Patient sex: M
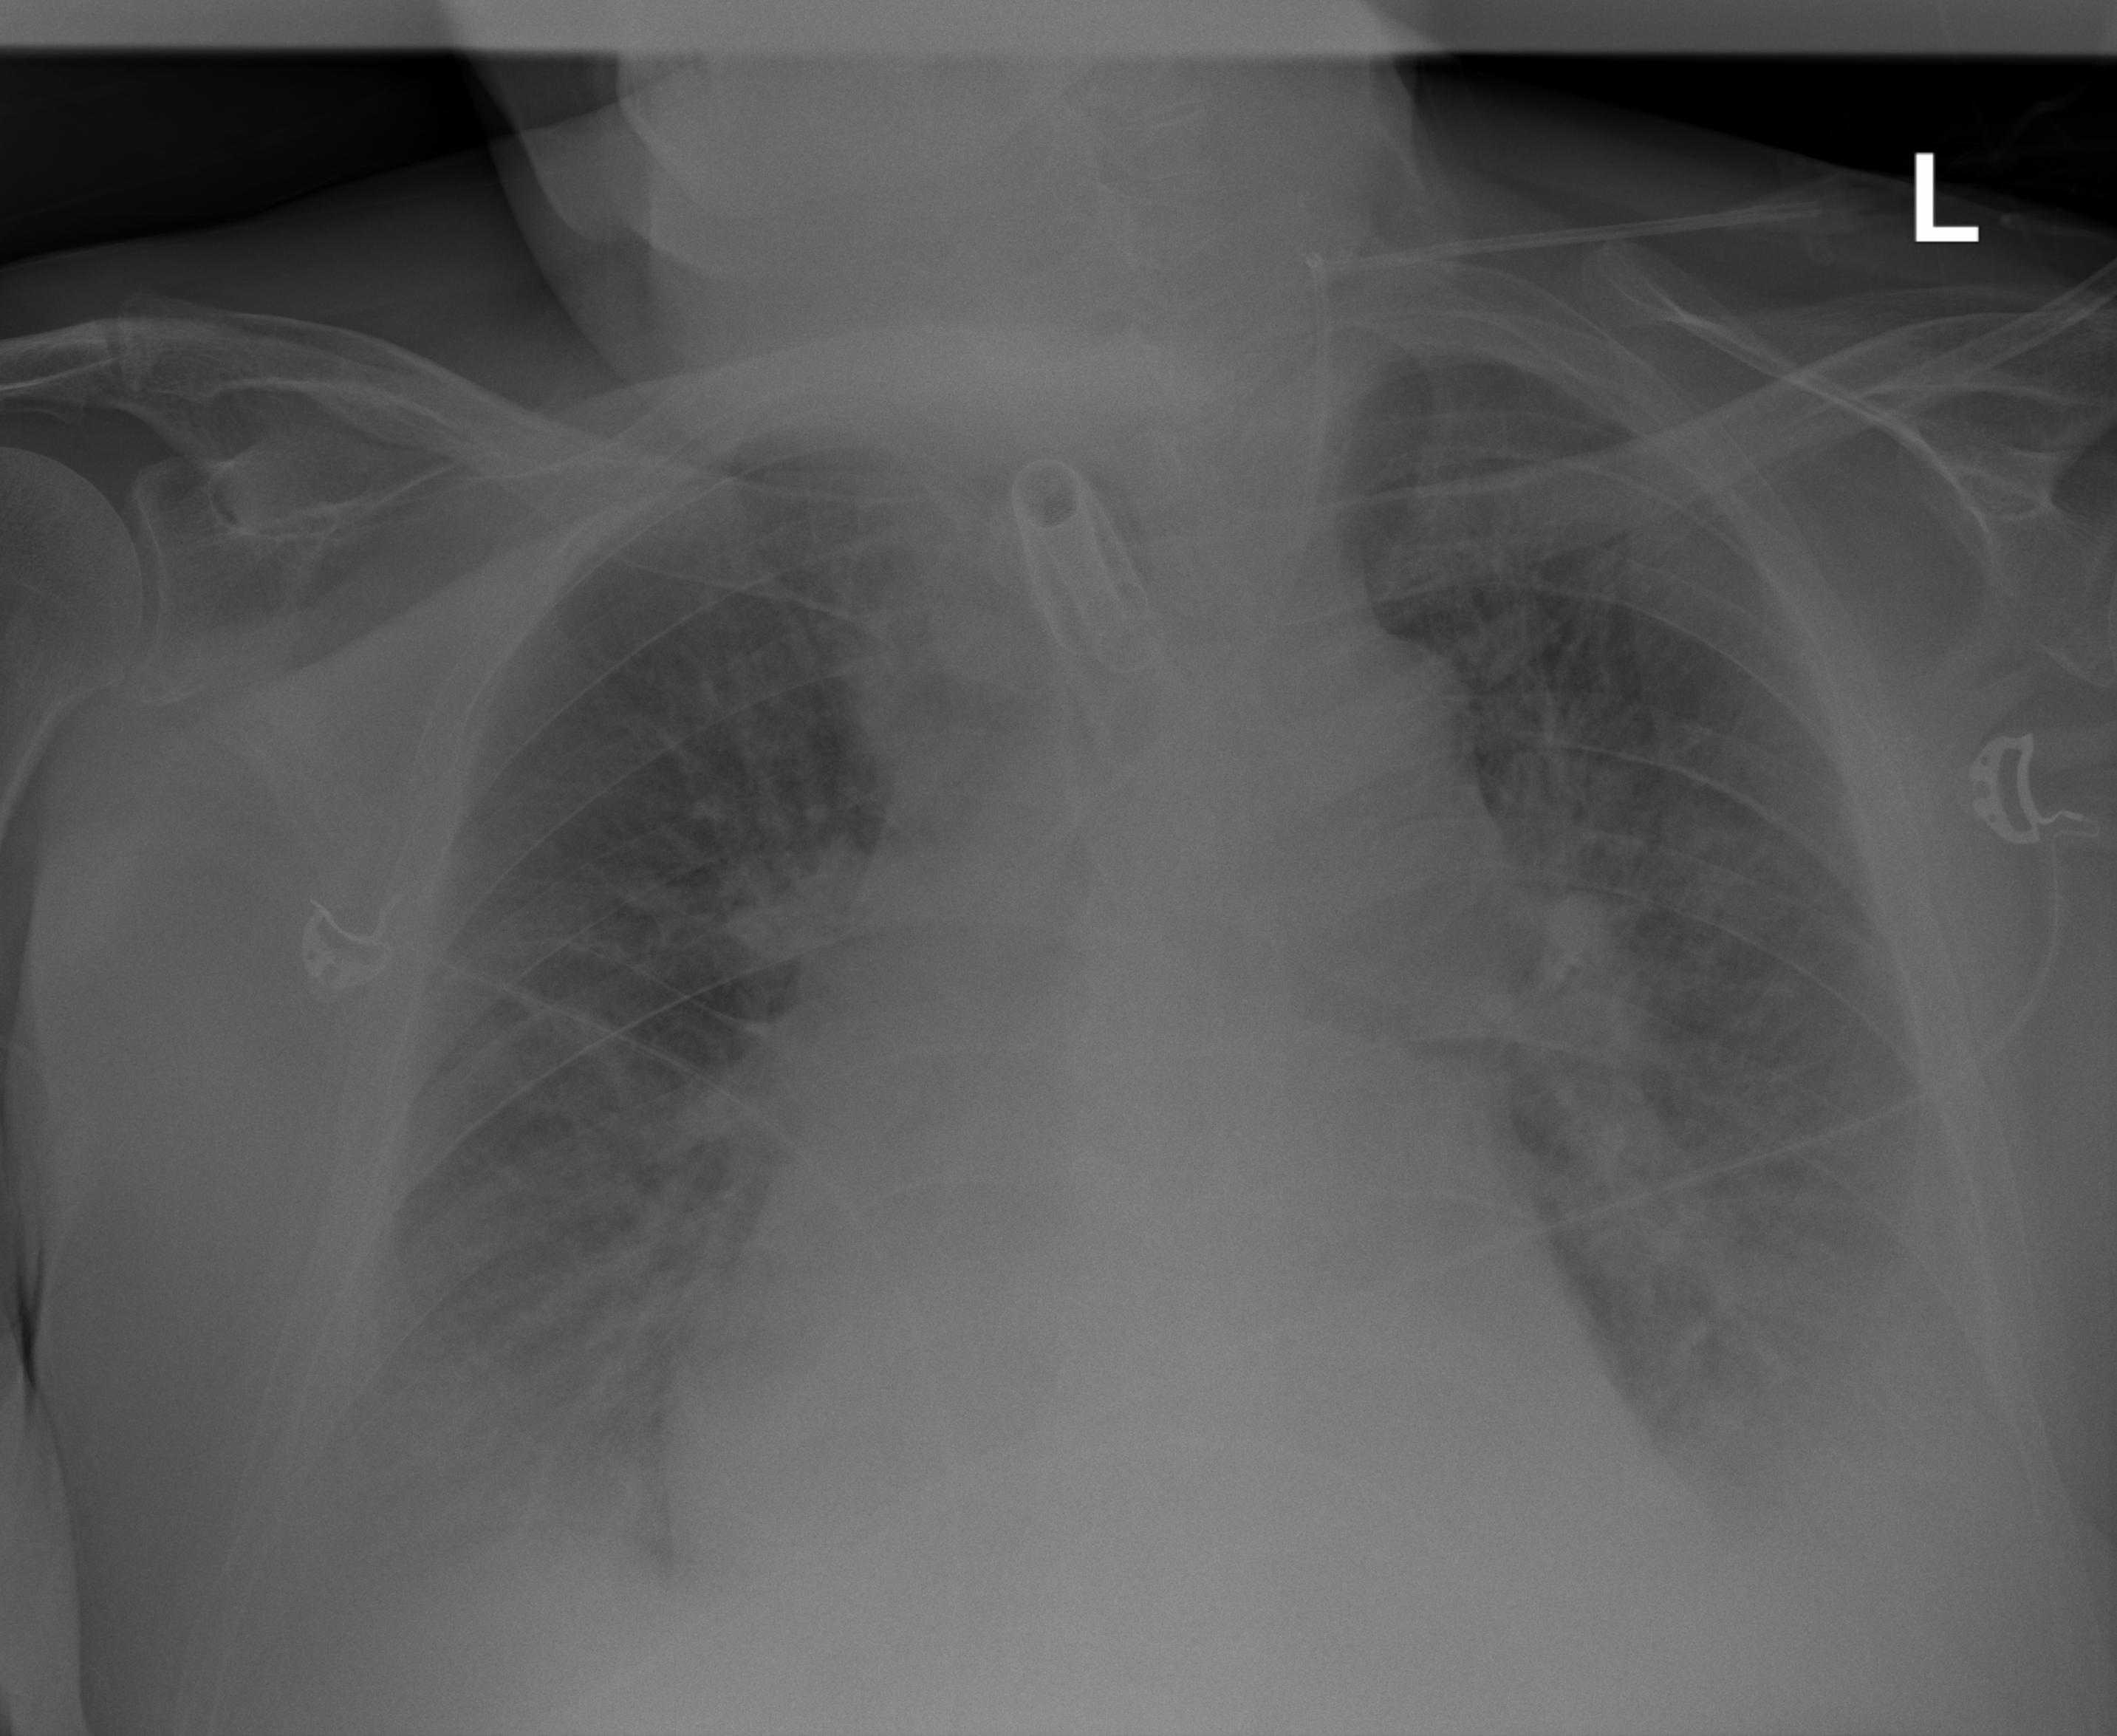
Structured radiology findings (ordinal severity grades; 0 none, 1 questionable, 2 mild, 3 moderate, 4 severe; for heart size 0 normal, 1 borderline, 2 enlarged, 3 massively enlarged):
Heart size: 2
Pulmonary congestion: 3
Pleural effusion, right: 2
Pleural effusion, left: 3
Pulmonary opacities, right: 2
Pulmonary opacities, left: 2
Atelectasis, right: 2
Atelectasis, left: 2